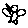
Label: bird